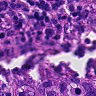
Metastatic tissue present: yes